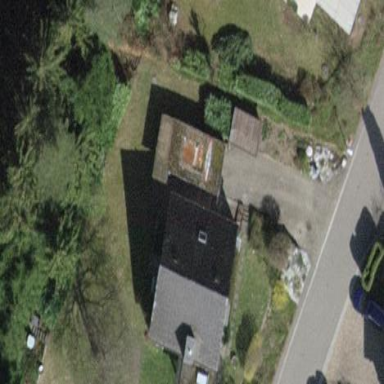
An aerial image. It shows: Detached building.